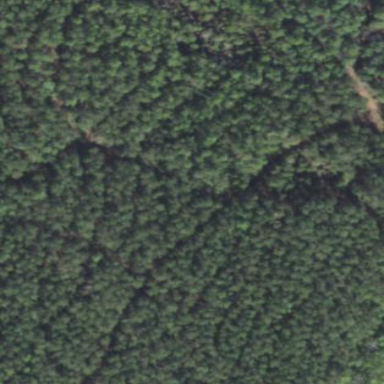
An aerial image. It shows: Forest area dominated by needle-leaved trees.